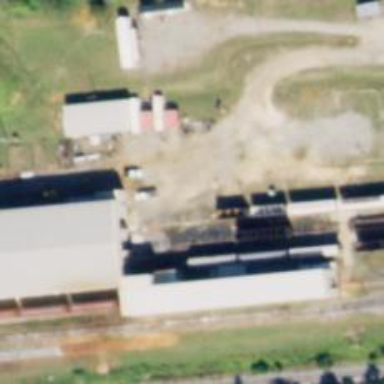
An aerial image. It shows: Railway yard used for maintenance purposes.